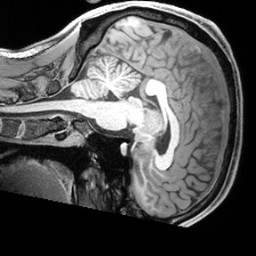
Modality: T1w
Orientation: sagittal